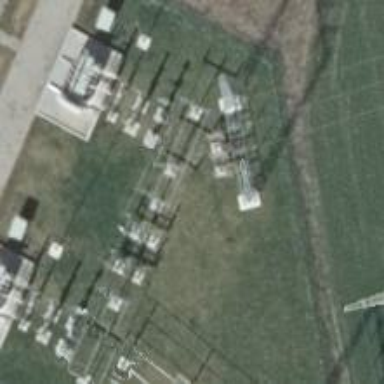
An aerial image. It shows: Power line with three cables.